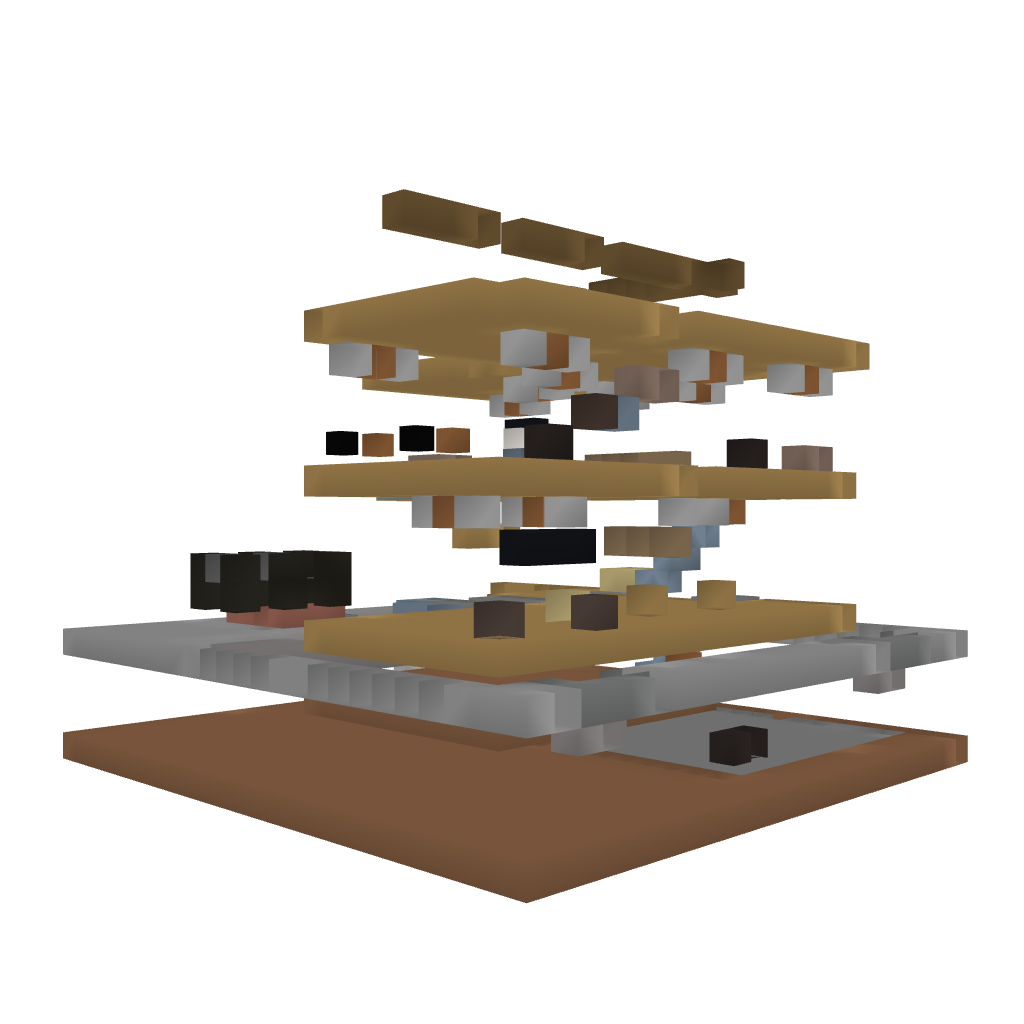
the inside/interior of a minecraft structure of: Middle-class Modern L-shaped House